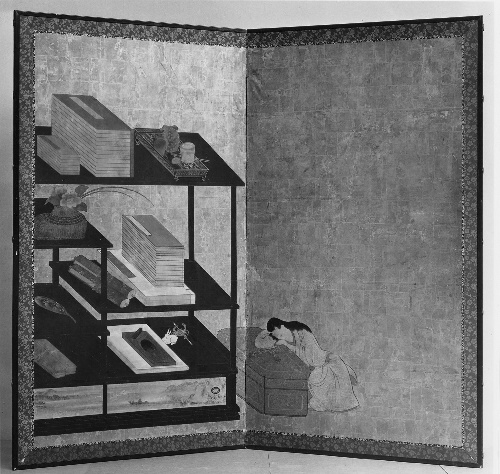
Title: 室内風俗図屏風|Interior Scene with Books and Writing Implements
Artist: Unidentified artist
Date: early to mid-17th century
Object type: Screen
Classification: Paintings
Medium: Two-panel screen; ink, color, and gold leaf on paper
Culture: Japan
Period: Edo period (1615–1868)
Dimensions: Image: 66 1/4 x 74 in. (168.3 x 188 cm)
Department: Asian Art
Credit line: H. O. Havemeyer Collection, Bequest of Mrs. H. O. Havemeyer, 1929
Accession year: 1929
Repository: Metropolitan Museum of Art, New York, NY
Tags: Books|Writing Implements